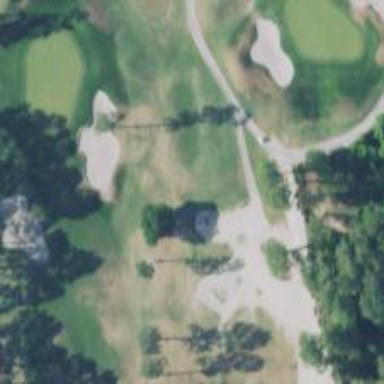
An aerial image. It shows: Asphalt path that serves as golf cartpath.